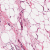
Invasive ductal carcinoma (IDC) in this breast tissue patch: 0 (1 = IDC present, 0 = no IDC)